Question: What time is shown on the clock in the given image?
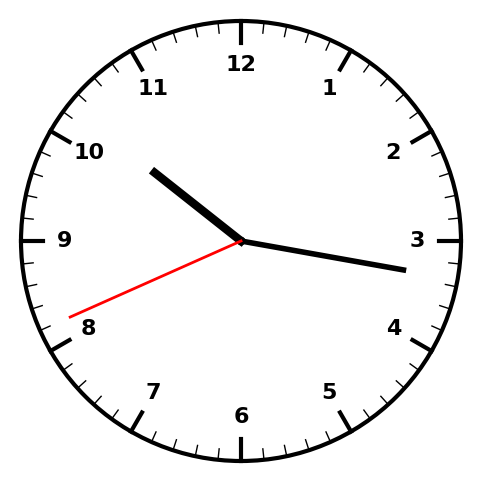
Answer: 10:16:41